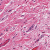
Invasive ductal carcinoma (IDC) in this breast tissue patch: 0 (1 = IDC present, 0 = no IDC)